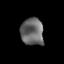
Tissue: prostate
Cell type: T cells
Senescence score: 0.3392
Nuclear area (px): 605
Mean DAPI intensity: 104.759